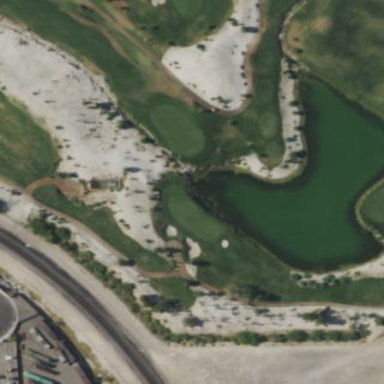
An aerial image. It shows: Picturesque scene of golf course with lateral water hazard.